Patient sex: M
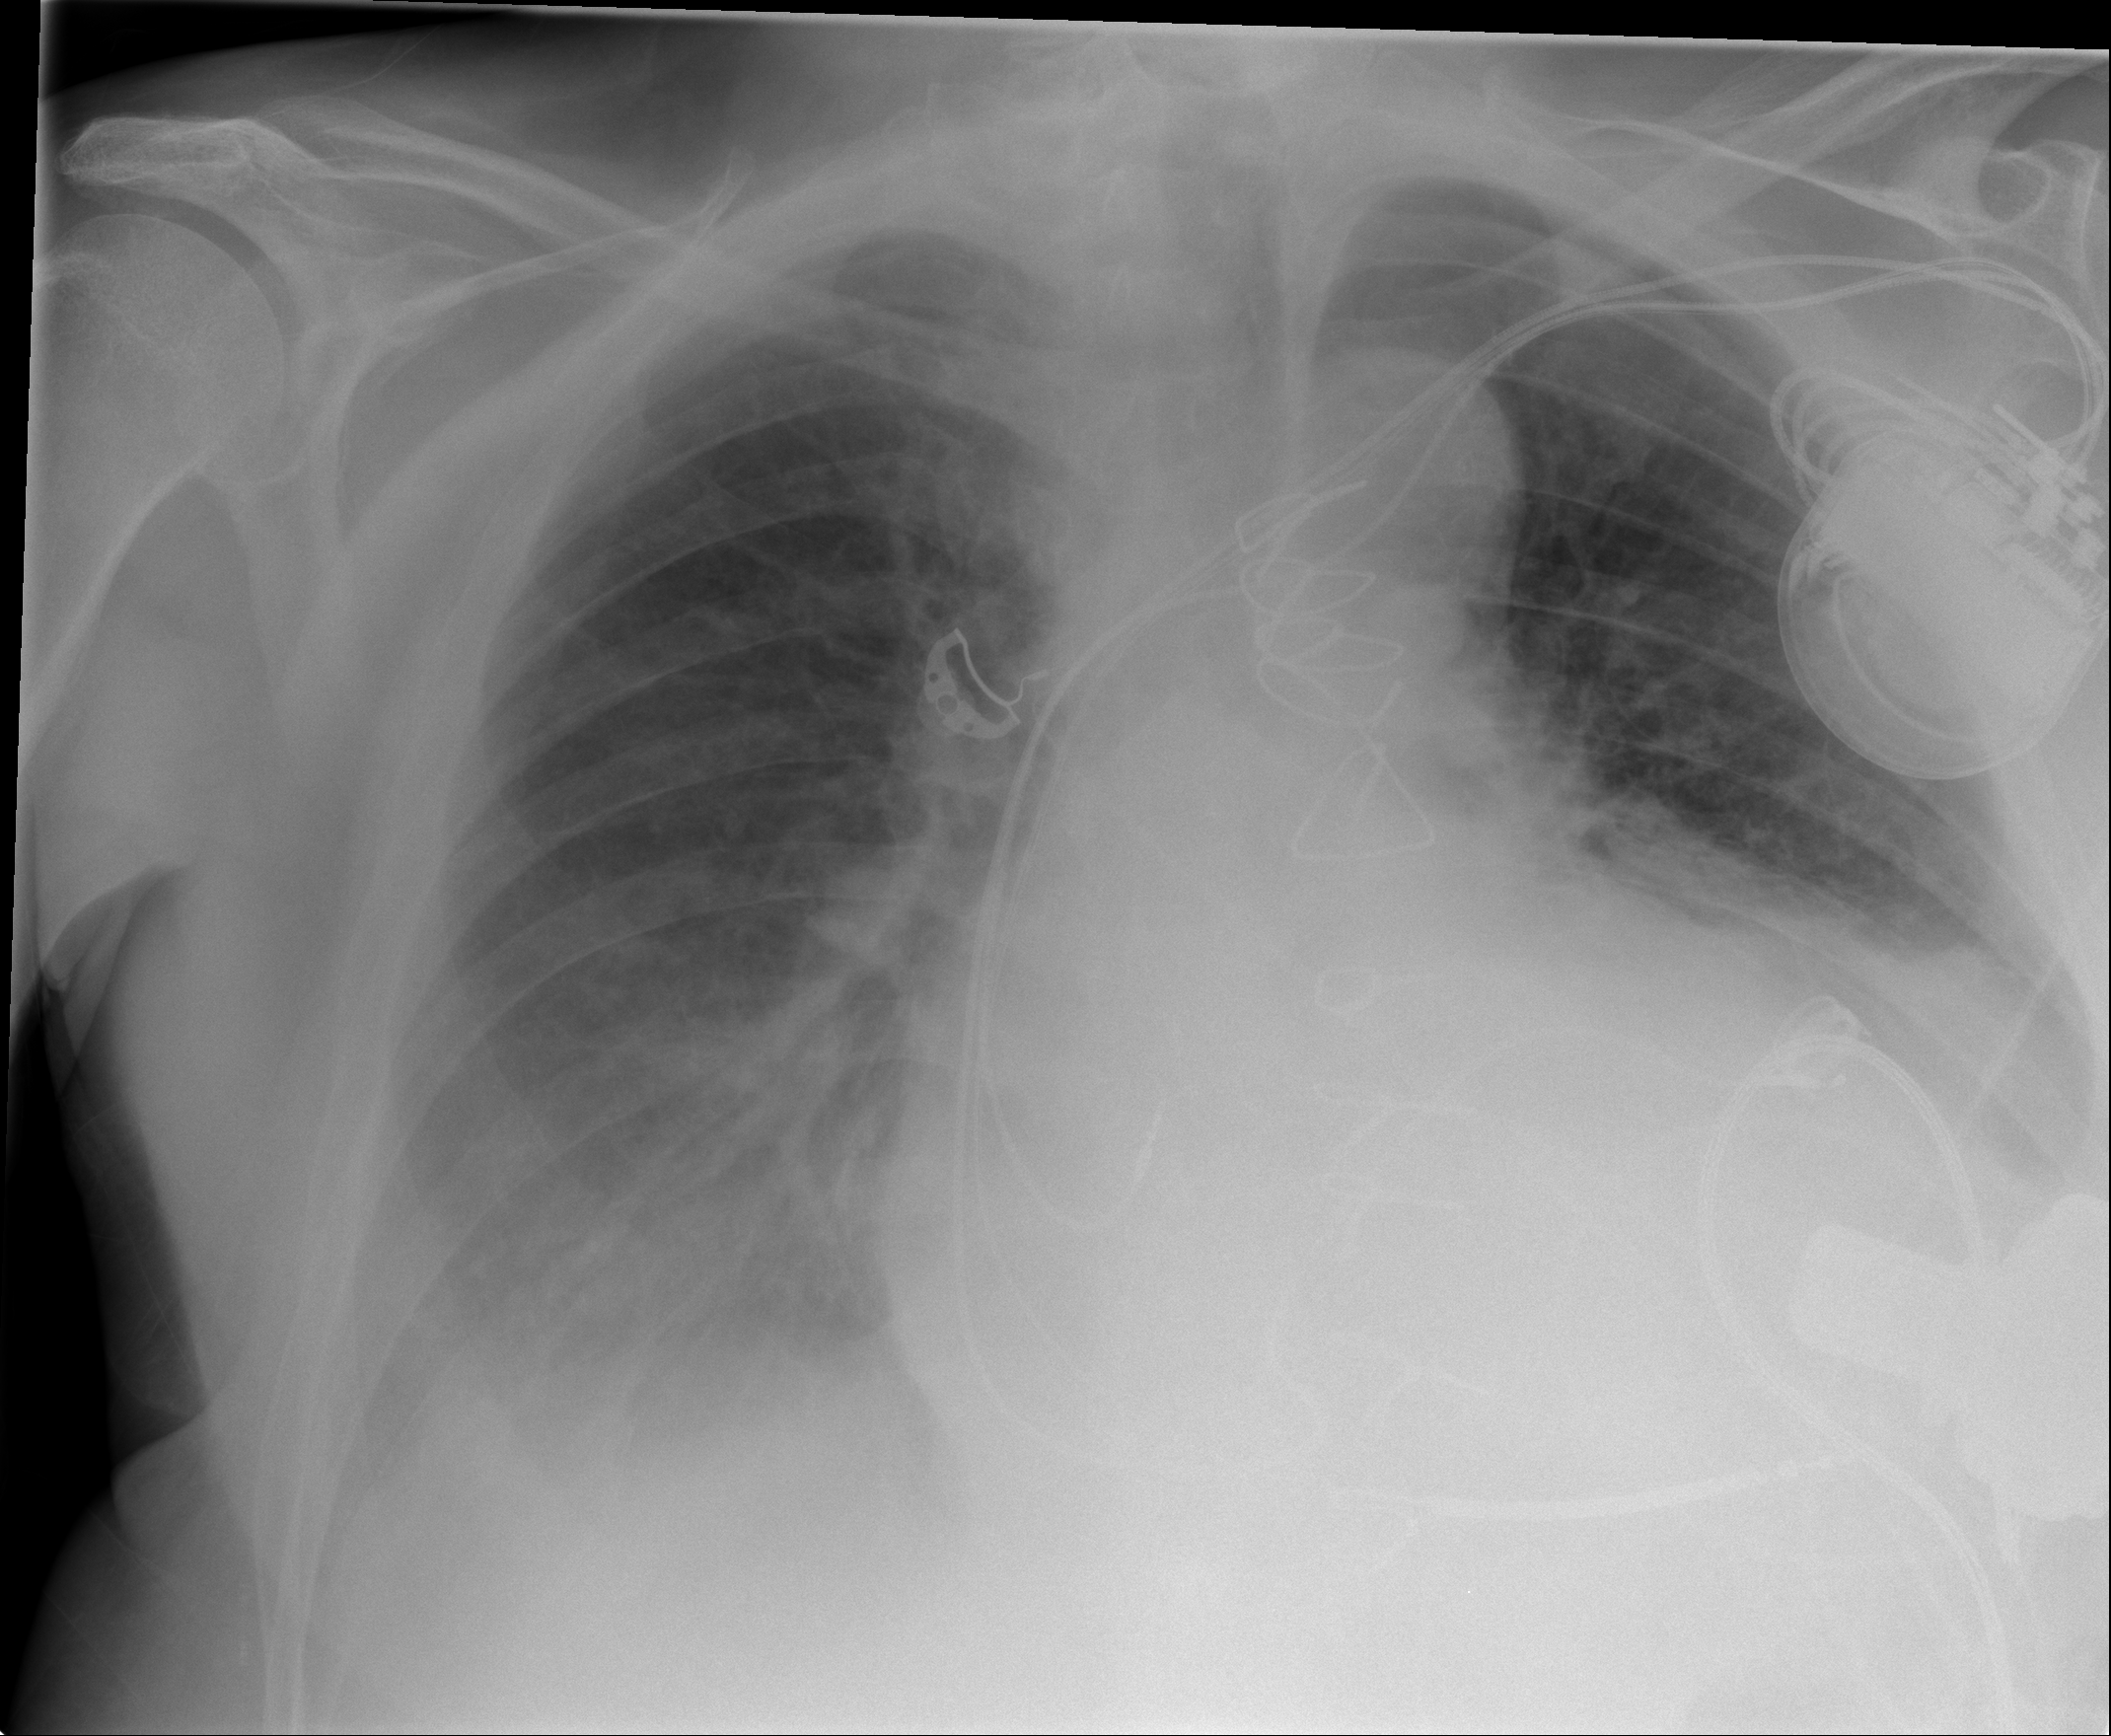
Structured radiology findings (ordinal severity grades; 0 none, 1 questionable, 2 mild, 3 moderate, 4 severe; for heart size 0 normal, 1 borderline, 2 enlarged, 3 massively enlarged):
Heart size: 3
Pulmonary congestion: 2
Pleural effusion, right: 3
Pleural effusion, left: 3
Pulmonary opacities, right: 1
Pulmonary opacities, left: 1
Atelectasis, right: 3
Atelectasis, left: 3